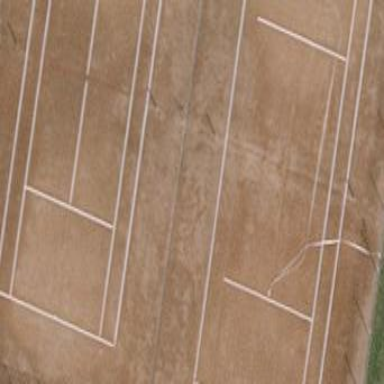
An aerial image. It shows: Tennis court in leisure pitch.